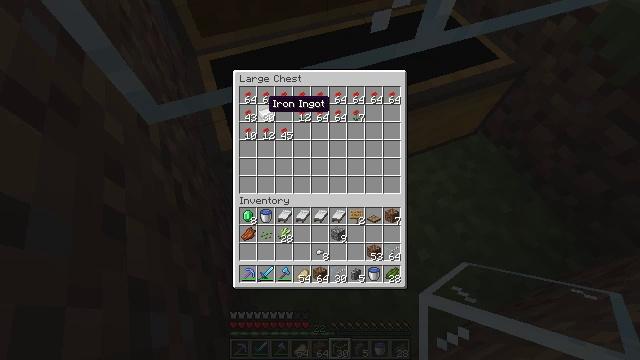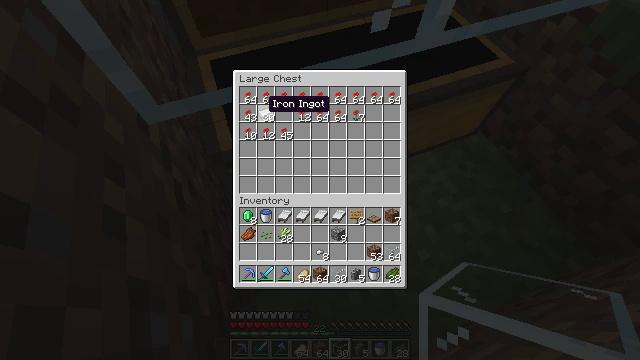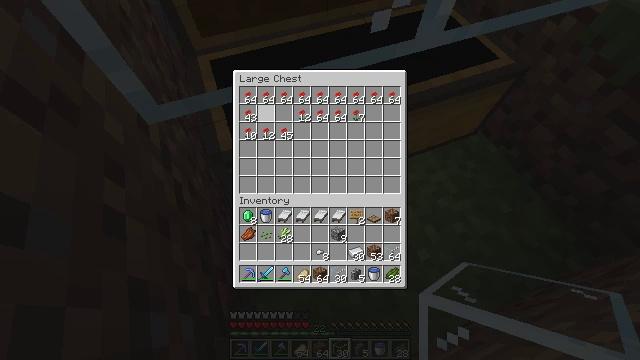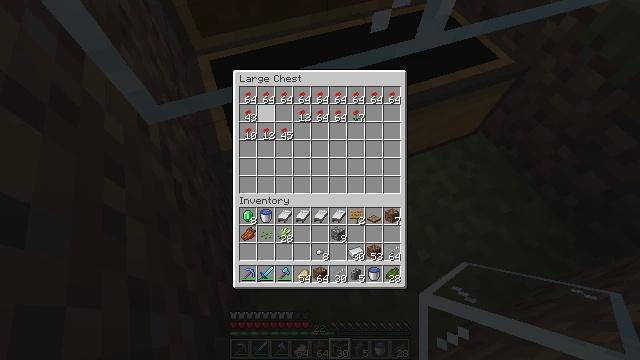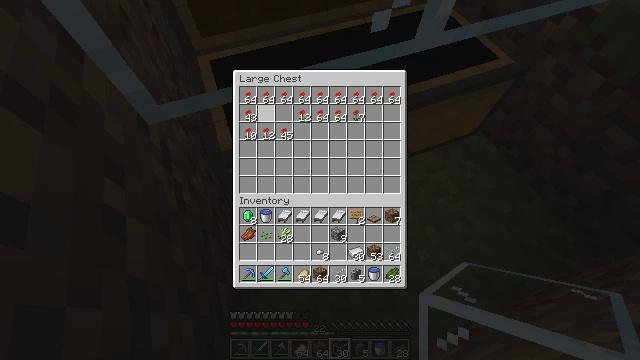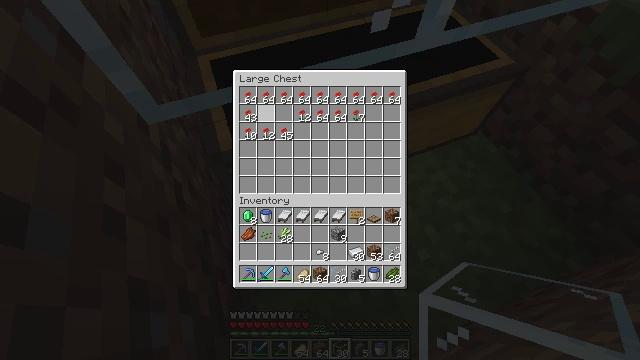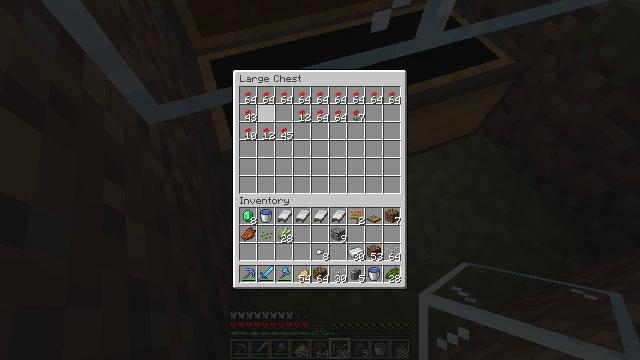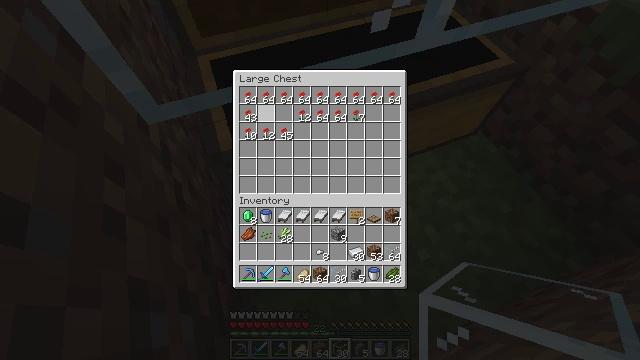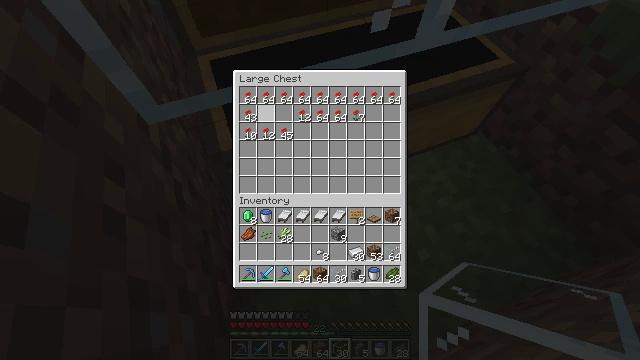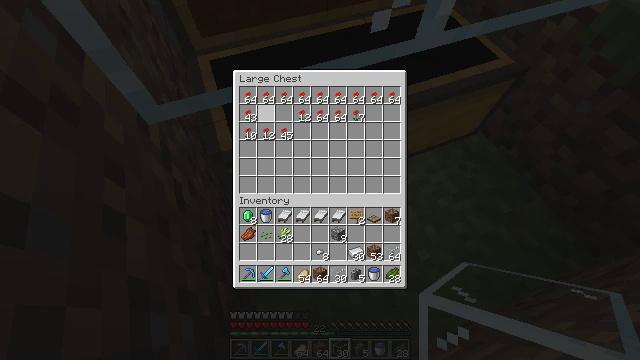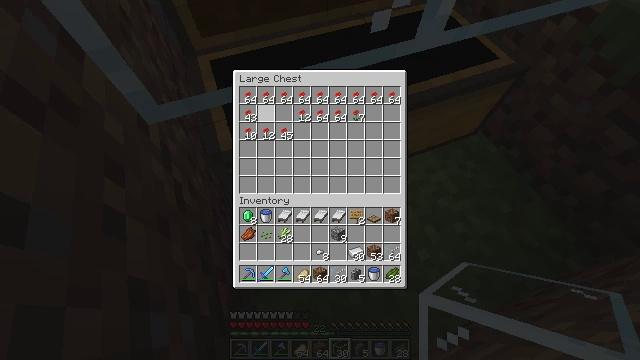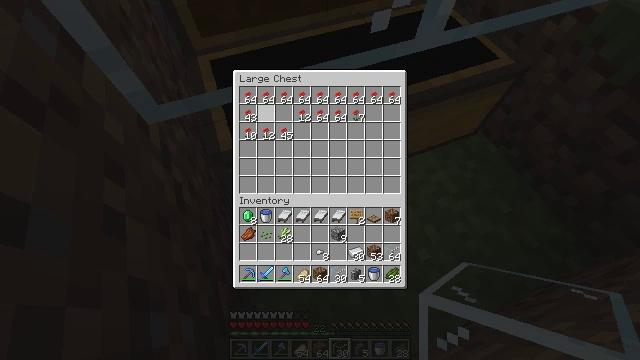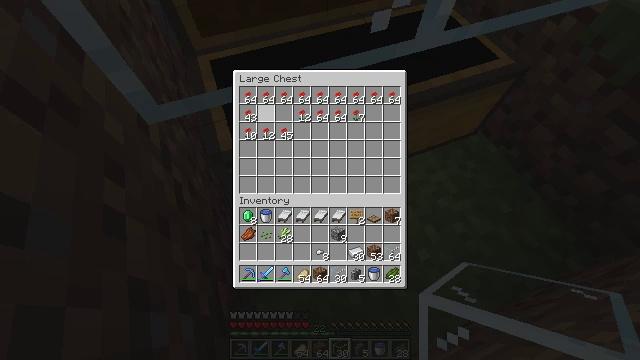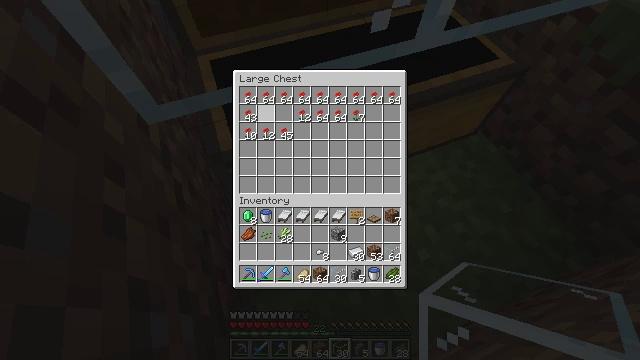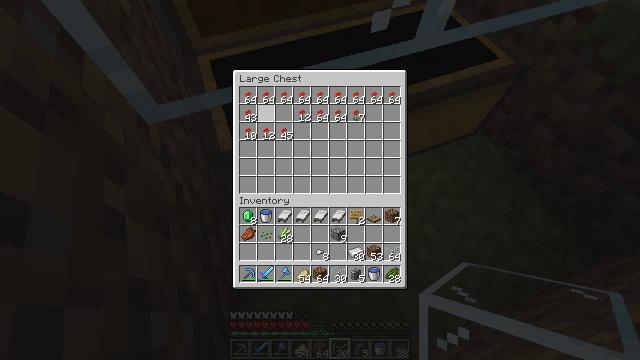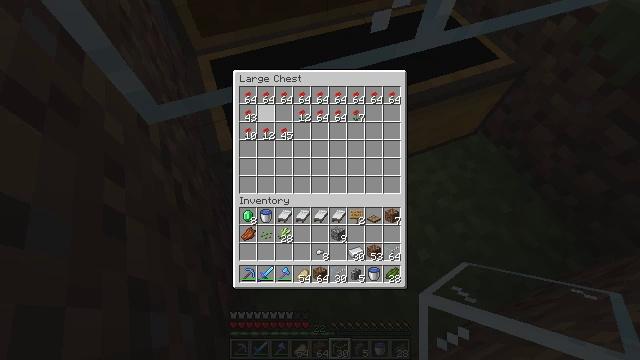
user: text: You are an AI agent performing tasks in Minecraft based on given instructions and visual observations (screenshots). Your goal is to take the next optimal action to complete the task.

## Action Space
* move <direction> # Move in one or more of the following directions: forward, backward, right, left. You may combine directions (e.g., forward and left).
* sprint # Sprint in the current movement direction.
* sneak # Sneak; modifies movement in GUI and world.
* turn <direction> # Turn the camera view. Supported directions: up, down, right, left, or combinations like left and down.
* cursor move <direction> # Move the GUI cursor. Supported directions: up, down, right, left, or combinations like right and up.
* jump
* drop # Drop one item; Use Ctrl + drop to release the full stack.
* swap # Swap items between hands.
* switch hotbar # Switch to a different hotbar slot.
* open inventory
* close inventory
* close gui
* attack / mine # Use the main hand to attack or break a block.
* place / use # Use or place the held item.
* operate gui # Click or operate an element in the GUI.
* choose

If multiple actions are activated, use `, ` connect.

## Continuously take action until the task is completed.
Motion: motion action
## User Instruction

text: Open the crafting table to craft an emerald.
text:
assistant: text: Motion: sneak
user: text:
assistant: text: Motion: sneak, operate gui
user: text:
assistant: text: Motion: sneak, operate gui
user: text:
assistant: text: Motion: sneak
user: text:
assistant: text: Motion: sneak
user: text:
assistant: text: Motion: sneak
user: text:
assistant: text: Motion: sneak
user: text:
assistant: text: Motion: sneak
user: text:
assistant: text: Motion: sneak
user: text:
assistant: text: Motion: sneak
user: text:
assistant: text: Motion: sneak
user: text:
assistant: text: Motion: no_op
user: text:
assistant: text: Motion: no_op
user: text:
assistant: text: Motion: no_op
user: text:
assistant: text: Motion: no_op
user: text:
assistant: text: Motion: no_op
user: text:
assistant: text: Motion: no_op
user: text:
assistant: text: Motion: no_op
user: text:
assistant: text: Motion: no_op
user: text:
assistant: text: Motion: no_op
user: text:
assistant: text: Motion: no_op
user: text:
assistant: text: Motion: no_op
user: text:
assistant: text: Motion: no_op
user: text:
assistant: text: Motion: no_op
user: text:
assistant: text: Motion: turn right
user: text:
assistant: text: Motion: turn right and up
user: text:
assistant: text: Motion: turn right and up
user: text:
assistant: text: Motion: turn right and up
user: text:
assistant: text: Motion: turn right and up
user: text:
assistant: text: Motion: turn left and up